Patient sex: M
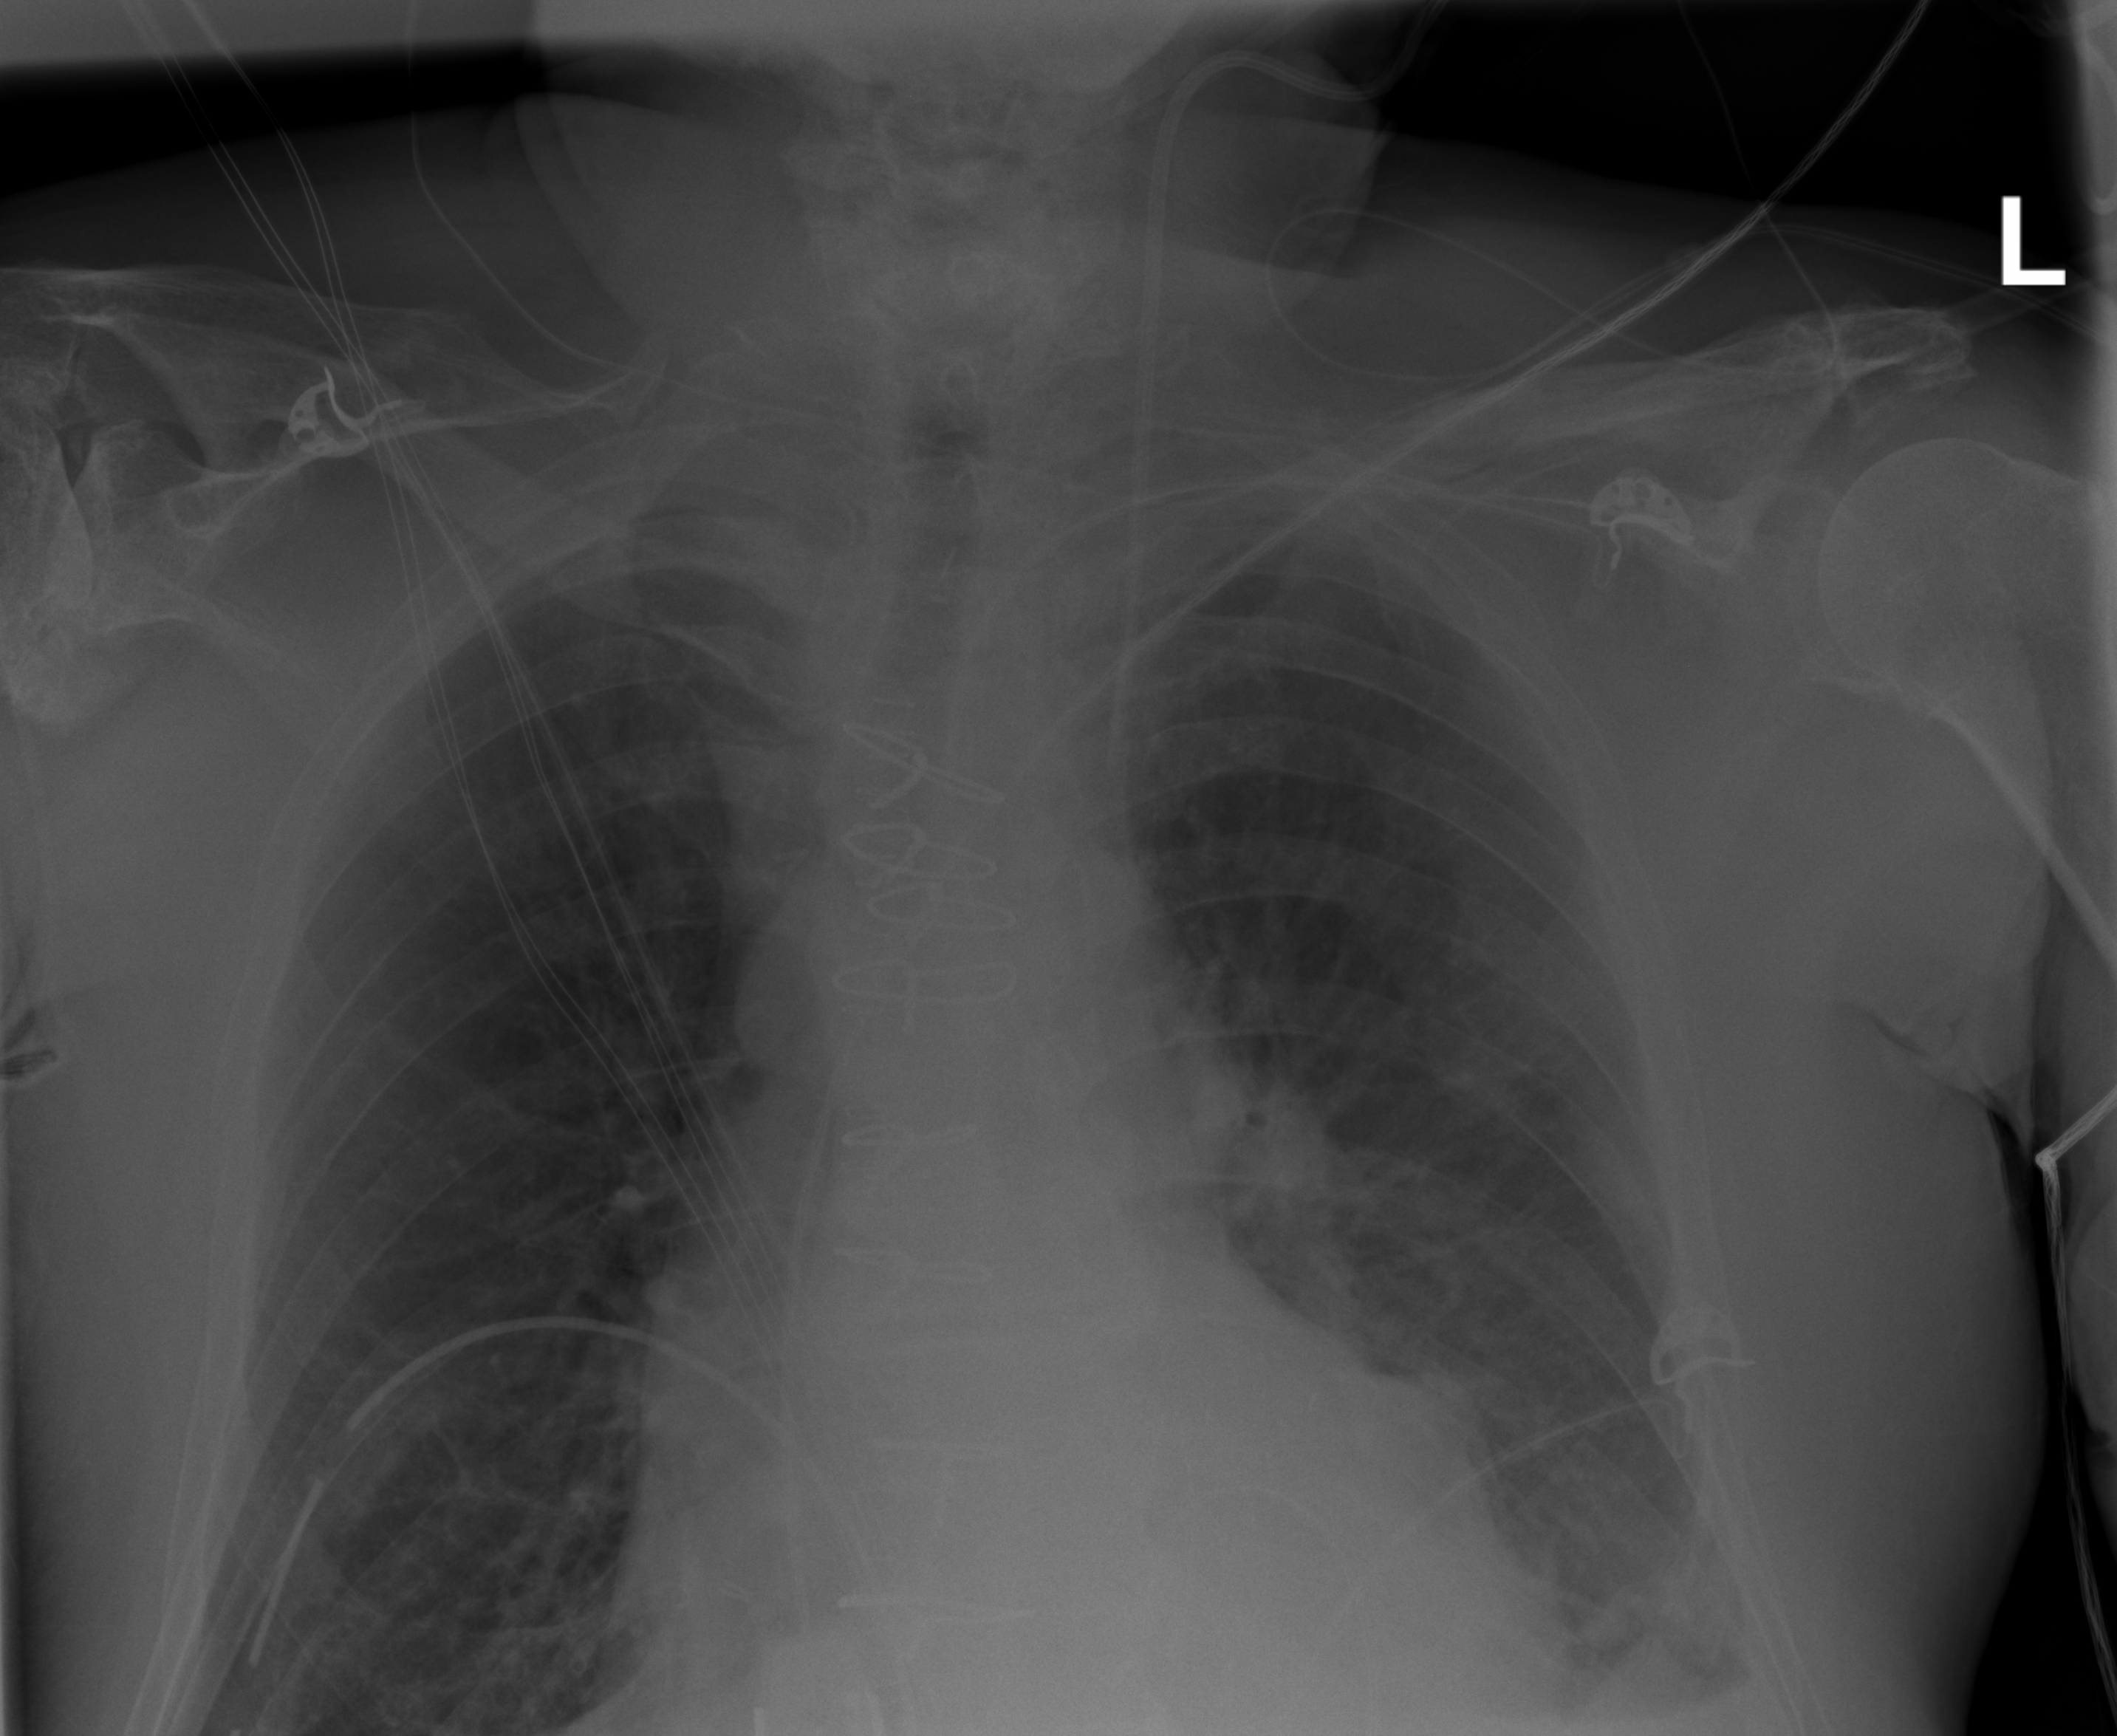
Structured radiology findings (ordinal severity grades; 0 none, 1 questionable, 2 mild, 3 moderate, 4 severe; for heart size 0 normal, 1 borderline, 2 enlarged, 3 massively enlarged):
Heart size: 2
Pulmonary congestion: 2
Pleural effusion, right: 0
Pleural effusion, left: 2
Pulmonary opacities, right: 0
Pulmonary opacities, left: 0
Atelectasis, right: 2
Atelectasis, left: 2